Interaction volume radius: 10 \u00c5
Interaction volume height: 25 \u00c5
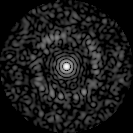
Disorder parameter: 0.8159